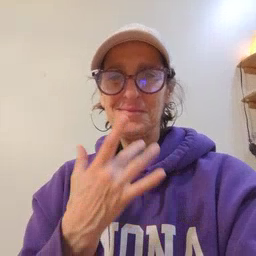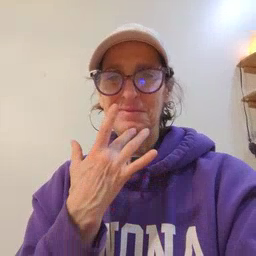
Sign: taste